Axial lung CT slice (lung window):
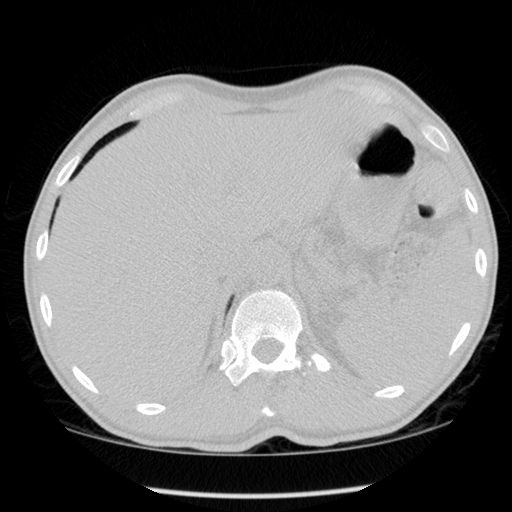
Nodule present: no